Field crop: maize
Growth stage: 2
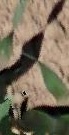
Species: maize